Field crop: tomato
Growth stage: 1
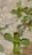
Species: portulaca